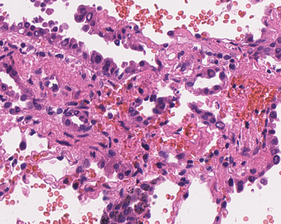
Tumor epithelial tissue: yes
Tumor-associated stroma tissue: yes
Normal tissue: no